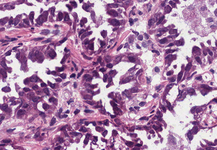
Tumor epithelial tissue: yes
Tumor-associated stroma tissue: yes
Normal tissue: no